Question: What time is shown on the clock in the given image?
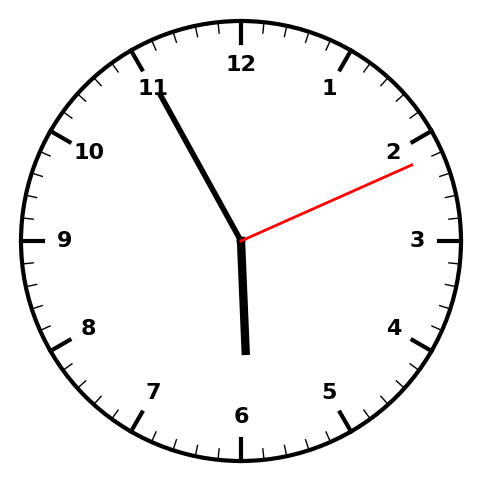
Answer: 05:55:11